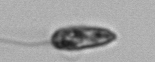
Label: Euglena